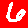
Digit: 6